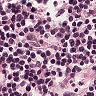
Metastatic tissue present: no